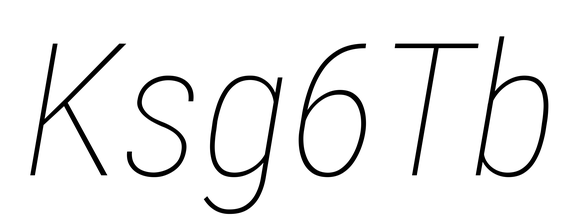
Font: Roboto-Italic_Condensed_Thin_Italic